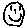
Label: smiley face